Question: I'm developing a .
I tab view that I mention below image. So I don't know how to search it even. :(
So does any one knows about how to get it to our application I mean Is their any controller to this. Or else how to code this. (Is it html coding??)
: I am using Xcode 4.2 and story board. :)

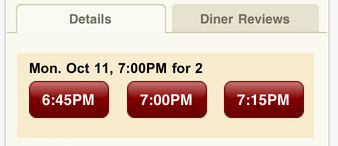
Answer: Looks like you want to use UISegmented Controls with custom background, and then create subviews that will switch when you hit the "details" / "Diner Reviews" buttons.